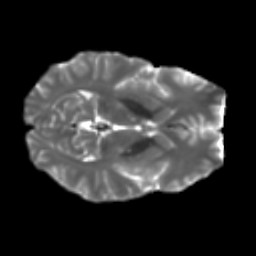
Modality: T2w
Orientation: axial
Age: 35
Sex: male
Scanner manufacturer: ge
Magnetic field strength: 3 T
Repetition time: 7.8 s
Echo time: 0.0611 s